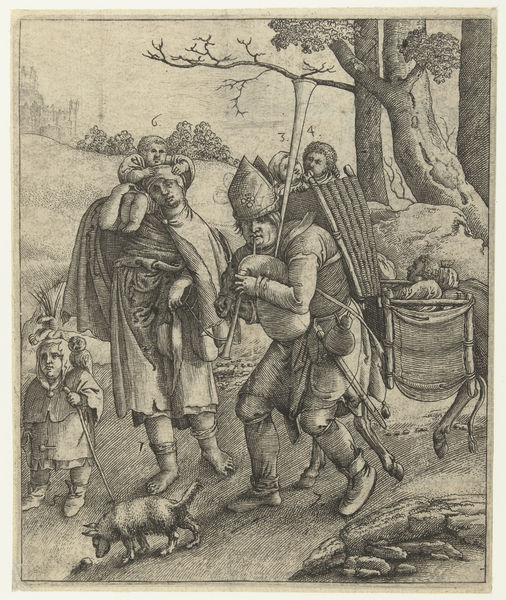
Titel: Uilenspiegel: de bedelaarsfamilie
Standort: Amsterdam
Institution: Rijksmuseum
Schlagwörter: baum, hund, familie, esel, kinder, kraxe, bischofsmütze